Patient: sex M, age 21
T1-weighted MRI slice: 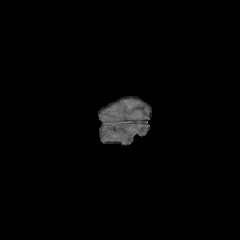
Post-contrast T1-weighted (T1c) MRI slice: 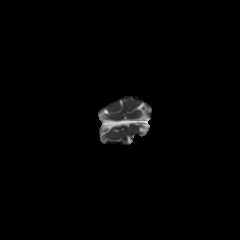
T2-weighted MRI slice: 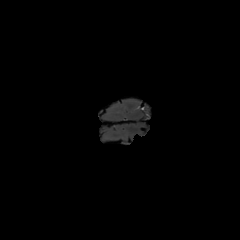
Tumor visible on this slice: no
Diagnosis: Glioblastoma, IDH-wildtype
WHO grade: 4